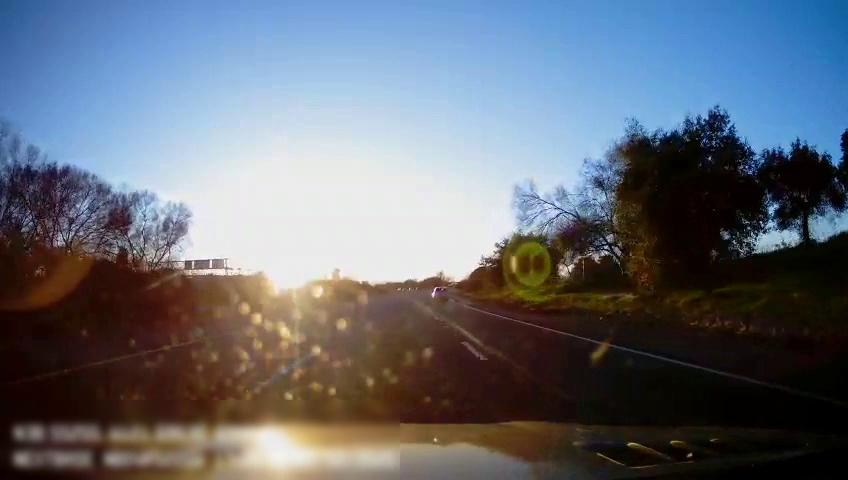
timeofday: Day
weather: Sunny
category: Drivable Space
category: Vehicles | SUV
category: Lanes | Alternate Lane
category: Lanes | Current Lane
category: Lanes | Current Lane
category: Lanes | Alternate Lane